Question: I am trying to populate an SQL table with strings from an array called '$title'.
Here is my PHP code:
'''
// To store the values to insert into the database tables.
$cid = 0; // Primary key.
$dates = array();
$number = array();
$title = array("aaa", "bbb", "ccc");
$description = array();
// For connecting to database.
$user = 'root';
$pass = '';
$db = 'contractsdb';
// Assign HTML file contents to $content.
$content = file_get_contents('C:\xampp\htdocs\HTMLParser/tester.html');
// Load HTML page into Document Object Model for parsing HTML.
$dom = new DOMDocument;
$dom->loadHTML($content);
// Connect to DB and check connection.
$con=mysqli_connect("localhost", "$user", "$pass", "$db");
if (mysqli_connect_errno()) {
echo "Failed to connect to MySQL: " . mysqli_connect_error();
}
// Insert the values into the database contracts table.
foreach ($dom->getElementsByTagName('a') as $link) {
$sql = "INSERT INTO contracts (CID, TITLE)
VALUES ('$cid', '$title[$cid]')";
echo "1 record added<BR>";
$cid++;
}
// Error message if fail.
if (!mysqli_query($con, $sql)) {
die('Error: ' . mysqli_error($con));
}
// Close connection to database.
mysqli_close($con);
'''
When I run this code through XAMPP, and look at the table, I get this:

As you can see, . What am I missing? Is there something wrong with the 'foreach' syntax?
The HTML page prints out 3 lots of "1 record added",
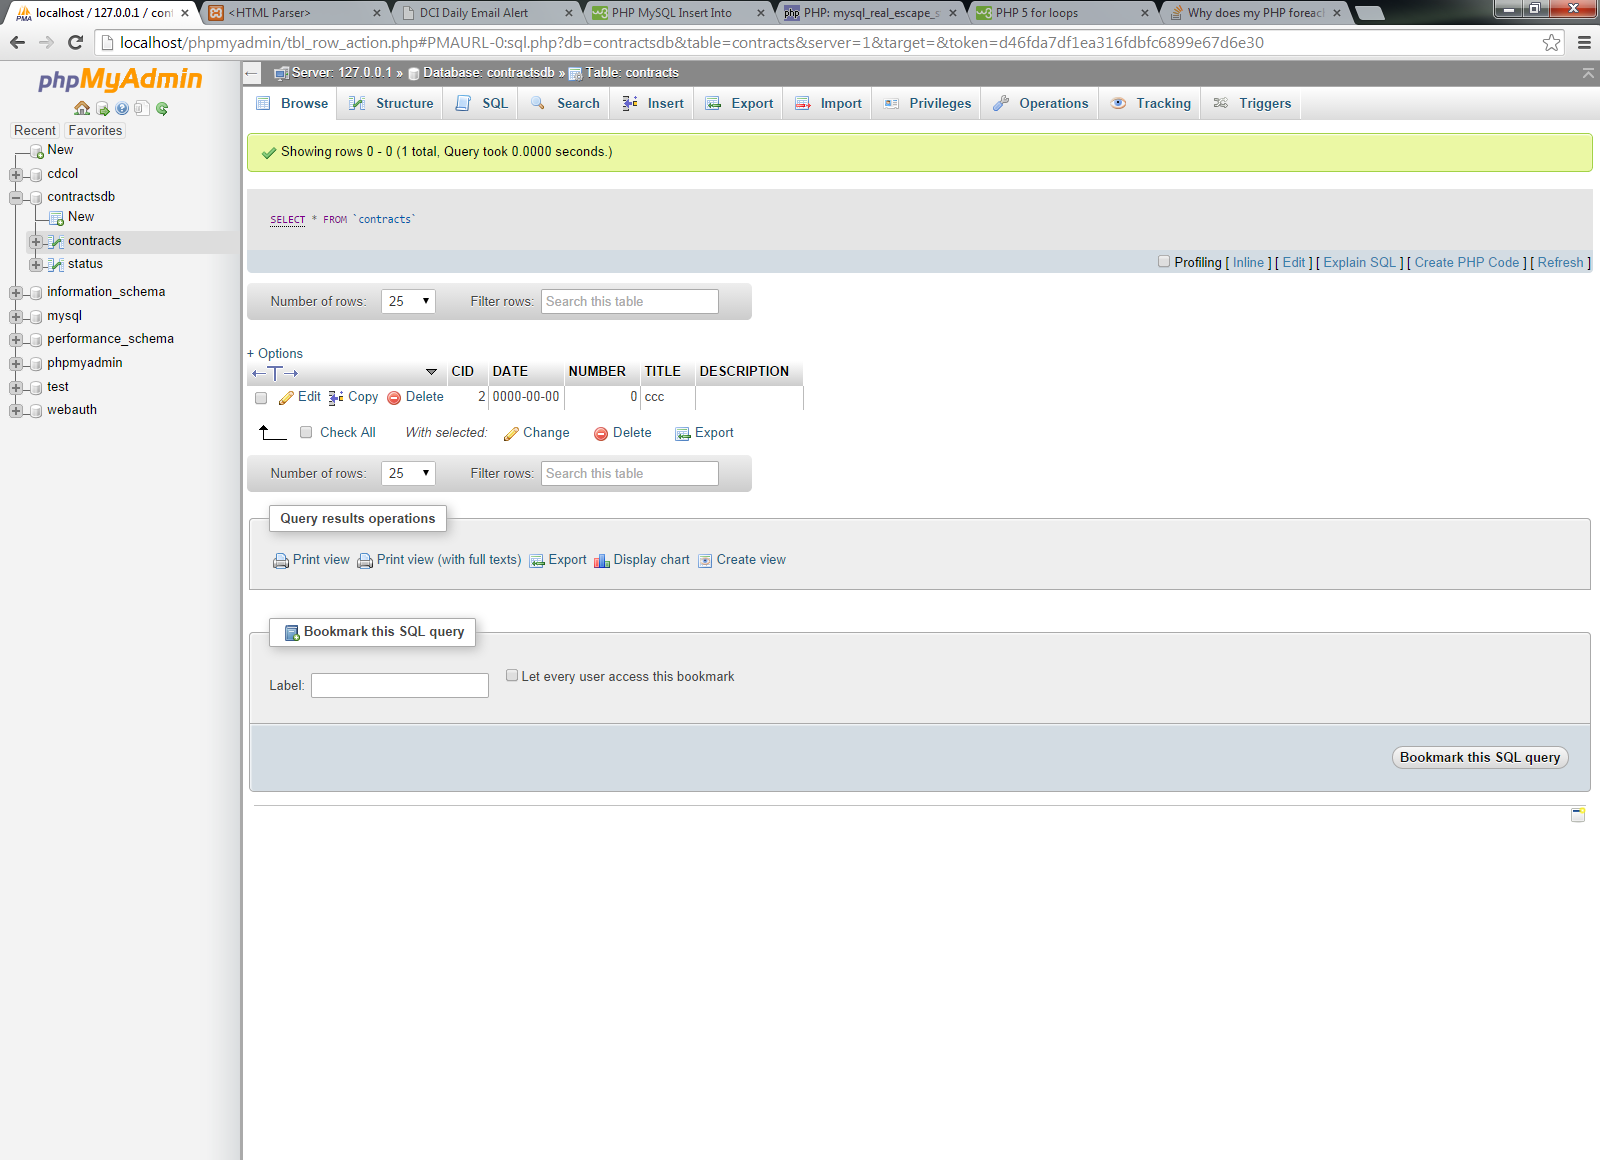
Answer: You overwrite '$sql' variable in each loop.
'''
$sql = 'INSERT INTO contracts (CID, TITLE) VALUES ';
foreach ($dom->getElementsByTagName('a') as $link) {
$sql .= "($cid, '$title[$cid]'),"; // $cid is INT, so don't use quotes, in the second case you should you real_escape_string.
$cid++;
}
if (!mysqli_query($con, rtrim($sql, ','))) {...}
'''